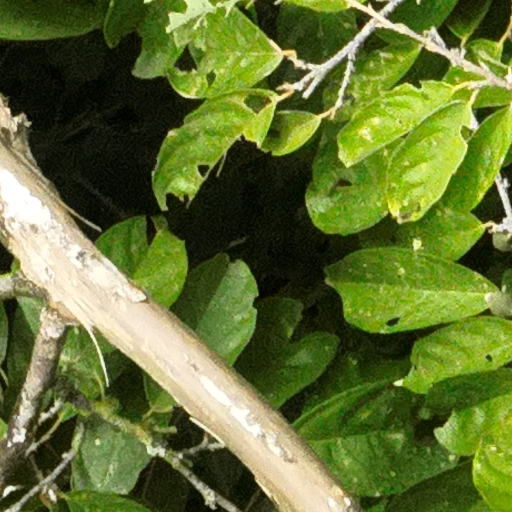
Species: Quararibea pterocalyx
GBIF accepted scientific name: Quararibea pterocalyx
Crown area (m\u00b2): 291.934